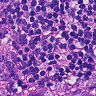
Metastatic tissue present: yes